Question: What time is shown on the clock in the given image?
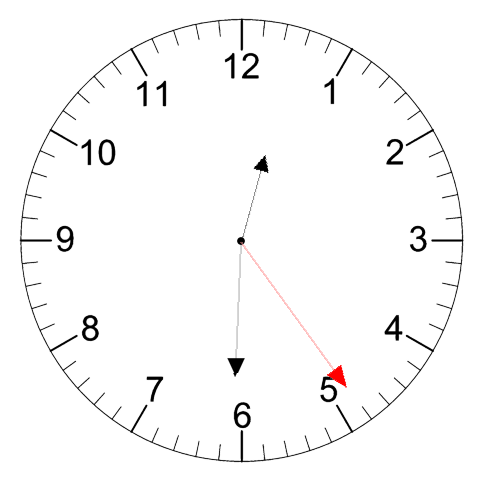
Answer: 12:30:24